Interaction volume radius: 5 \u00c5
Interaction volume height: 35 \u00c5
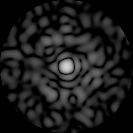
Disorder parameter: 0.8636